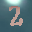
Label: 2